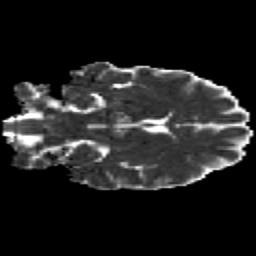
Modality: MD
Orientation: coronal
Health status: healthy
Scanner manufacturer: siemens
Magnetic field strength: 3 T
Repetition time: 10.6 s
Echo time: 0.092 s